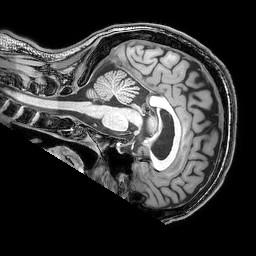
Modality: T1w
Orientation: sagittal
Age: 28
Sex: male